Question: i want to add element to my pop-up menu that user write it in a text field , i'm new to matlab so any explanation is very appreciated , i know it's about a callback in the pushbutton but i don't know how to do it exactly..
My gui so far :

my code so far :
'''
function varargout = popupmenu(varargin)
gui_Singleton = 1;
gui_State = struct('gui_Name', mfilename, ...
'gui_Singleton', gui_Singleton, ...
'gui_OpeningFcn', @popupmenu_OpeningFcn, ...
'gui_OutputFcn', @popupmenu_OutputFcn, ...
'gui_LayoutFcn', [] , ...
'gui_Callback', []);
if nargin && ischar(varargin{1})
gui_State.gui_Callback = str2func(varargin{1});
end
if nargout
[varargout{1:nargout}] = gui_mainfcn(gui_State, varargin{:});
else
gui_mainfcn(gui_State, varargin{:});
end
function popupmenu_OpeningFcn(hObject, eventdata, handles, varargin)
handles.output = hObject;
guidata(hObject, handles);
function varargout = popupmenu_OutputFcn(hObject, eventdata, handles)
varargout{1} = handles.output;
function edit1_Callback(hObject, eventdata, handles)
function edit1_CreateFcn(hObject, eventdata, handles)
if ispc && isequal(get(hObject,'BackgroundColor'), get(0,'defaultUicontrolBackgroundColor'))
set(hObject,'BackgroundColor','white');
end
function popupmenu1_Callback(hObject, eventdata, handles)
function popupmenu1_CreateFcn(hObject, eventdata, handles)
if ispc && isequal(get(hObject,'BackgroundColor'), get(0,'defaultUicontrolBackgroundColor'))
set(hObject,'BackgroundColor','white');
end
function pushbutton1_Callback(hObject, eventdata, handles)
'''
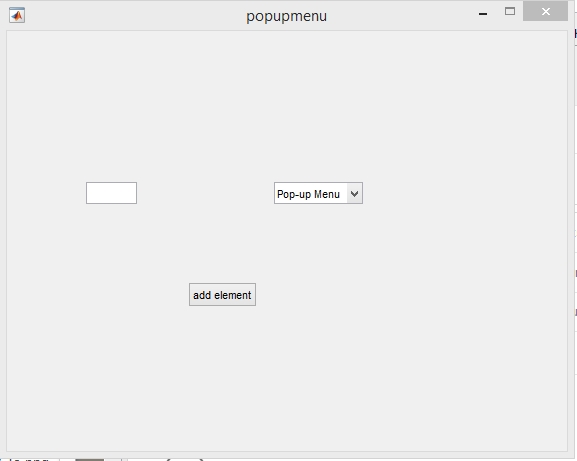
Answer: In the 'pushbutton1_Callback'you might add:
'''
new_item=get(handles.edit_1,'string') % to get the string from the edit box
tmp=get(handles.popupmenu1,'string') % to get the actual list of items in the popup menu
tmp{end+1}=new_item % to add the string
set(handles.popupmenu1,'string',tmp) % to update the popup menu items
'''